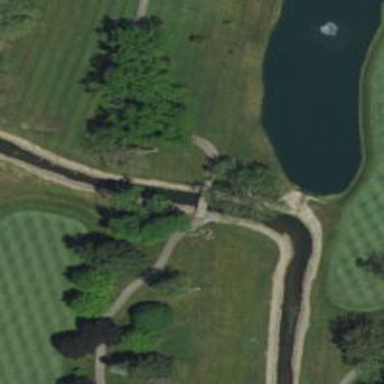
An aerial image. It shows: Path bridge over golf course.